Aerial crown-view tile of a tropical tree (Barro Colorado Island, Panama), acquired 20241112:
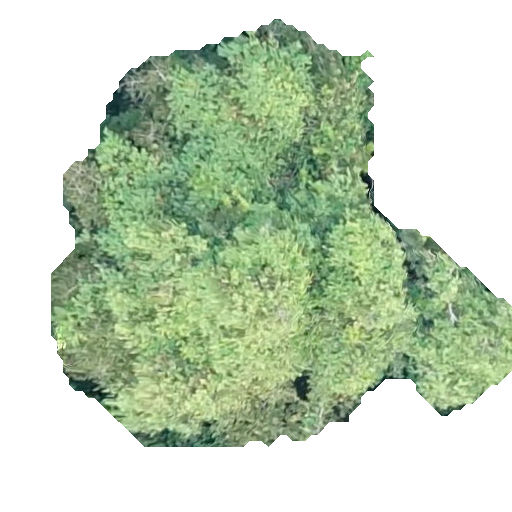
Species: Virola surinamensis
GBIF accepted scientific name: Virola surinamensis
Crown area: 205.287 m²